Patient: sex M, age 63
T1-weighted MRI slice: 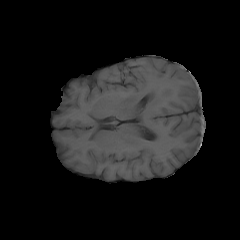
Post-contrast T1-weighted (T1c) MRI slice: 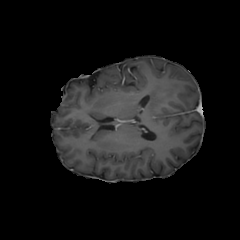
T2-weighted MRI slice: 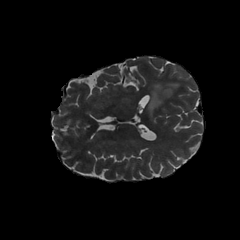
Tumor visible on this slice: yes
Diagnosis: Glioblastoma, IDH-wildtype
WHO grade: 4